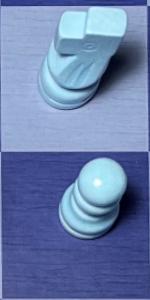
Label: Pawn_White